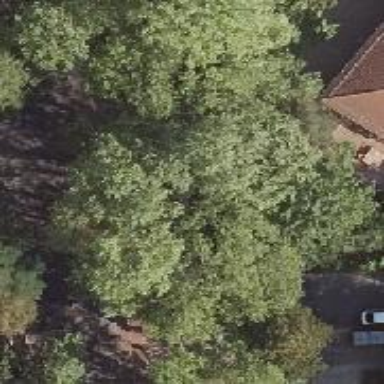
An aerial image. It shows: Avenue lined with broadleaved deciduous trees.